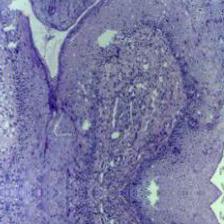
Diagnosis: Normal